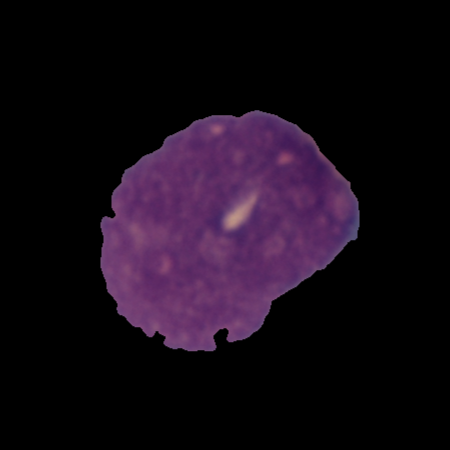
Label: cancer